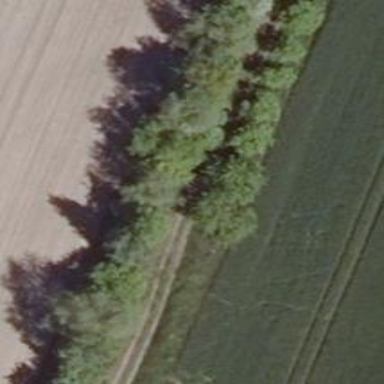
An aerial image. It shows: Row of trees in natural setting.